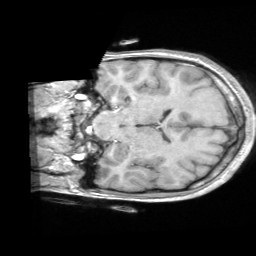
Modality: T1w
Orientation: coronal